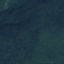
Label: Forest